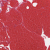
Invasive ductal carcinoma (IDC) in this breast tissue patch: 0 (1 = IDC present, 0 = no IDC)